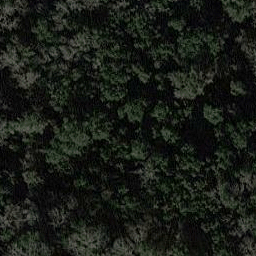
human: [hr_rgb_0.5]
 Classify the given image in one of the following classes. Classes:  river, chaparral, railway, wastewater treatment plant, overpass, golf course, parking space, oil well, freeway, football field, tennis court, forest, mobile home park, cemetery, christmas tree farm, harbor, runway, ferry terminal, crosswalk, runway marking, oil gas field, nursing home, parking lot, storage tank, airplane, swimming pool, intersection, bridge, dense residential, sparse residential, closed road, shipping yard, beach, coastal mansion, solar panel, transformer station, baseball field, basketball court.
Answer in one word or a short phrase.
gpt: forest